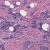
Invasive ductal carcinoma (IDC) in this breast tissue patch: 1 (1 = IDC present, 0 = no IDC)